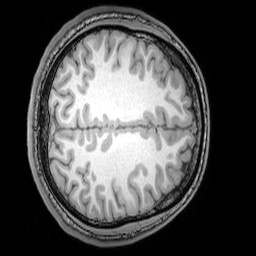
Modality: T1w
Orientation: axial
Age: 22
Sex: male
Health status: healthy
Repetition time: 0.081 s
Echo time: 0.037 s